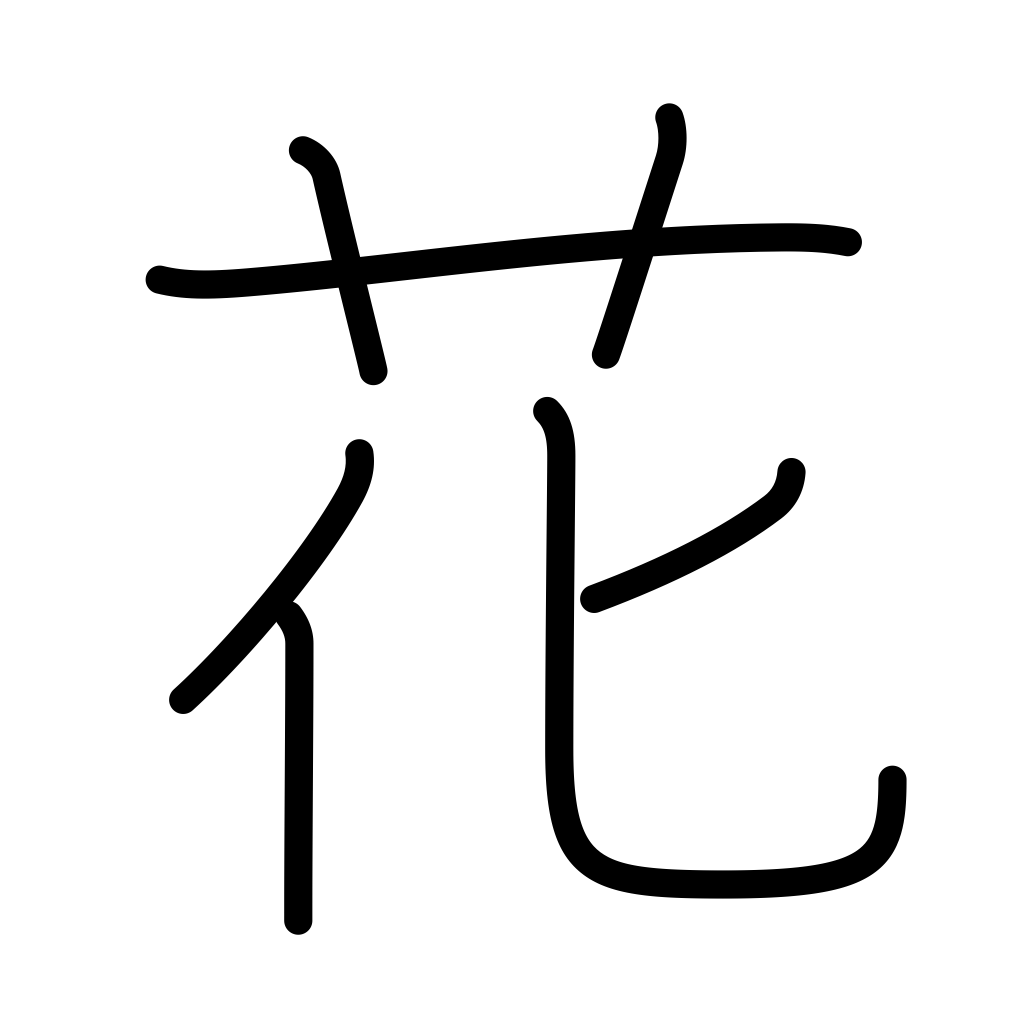
Meaning: flower